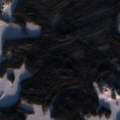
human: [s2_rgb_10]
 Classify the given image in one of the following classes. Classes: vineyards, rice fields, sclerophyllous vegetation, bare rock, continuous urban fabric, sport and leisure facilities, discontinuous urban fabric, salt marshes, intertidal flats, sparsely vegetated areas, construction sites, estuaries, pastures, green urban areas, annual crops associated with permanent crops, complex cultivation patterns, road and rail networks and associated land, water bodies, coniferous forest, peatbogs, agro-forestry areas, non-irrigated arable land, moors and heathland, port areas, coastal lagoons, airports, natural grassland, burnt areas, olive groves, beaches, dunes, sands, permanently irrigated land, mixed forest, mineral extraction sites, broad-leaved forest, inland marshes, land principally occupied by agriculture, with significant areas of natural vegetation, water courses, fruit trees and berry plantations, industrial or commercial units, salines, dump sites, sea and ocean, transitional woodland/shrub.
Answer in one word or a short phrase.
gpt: non-irrigated arable land, land principally occupied by agriculture, with significant areas of natural vegetation, coniferous forest, mixed forest